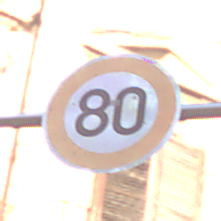
Verkehrszeichen: Geschwindigkeit80
Umgebung: Outdoor, Urban
Tageszeit: MorningAfternoon
Wetter: PartlyCloudy
Licht: Natural
Jahreszeit: NotSpecified
Kontrast: LowContrast